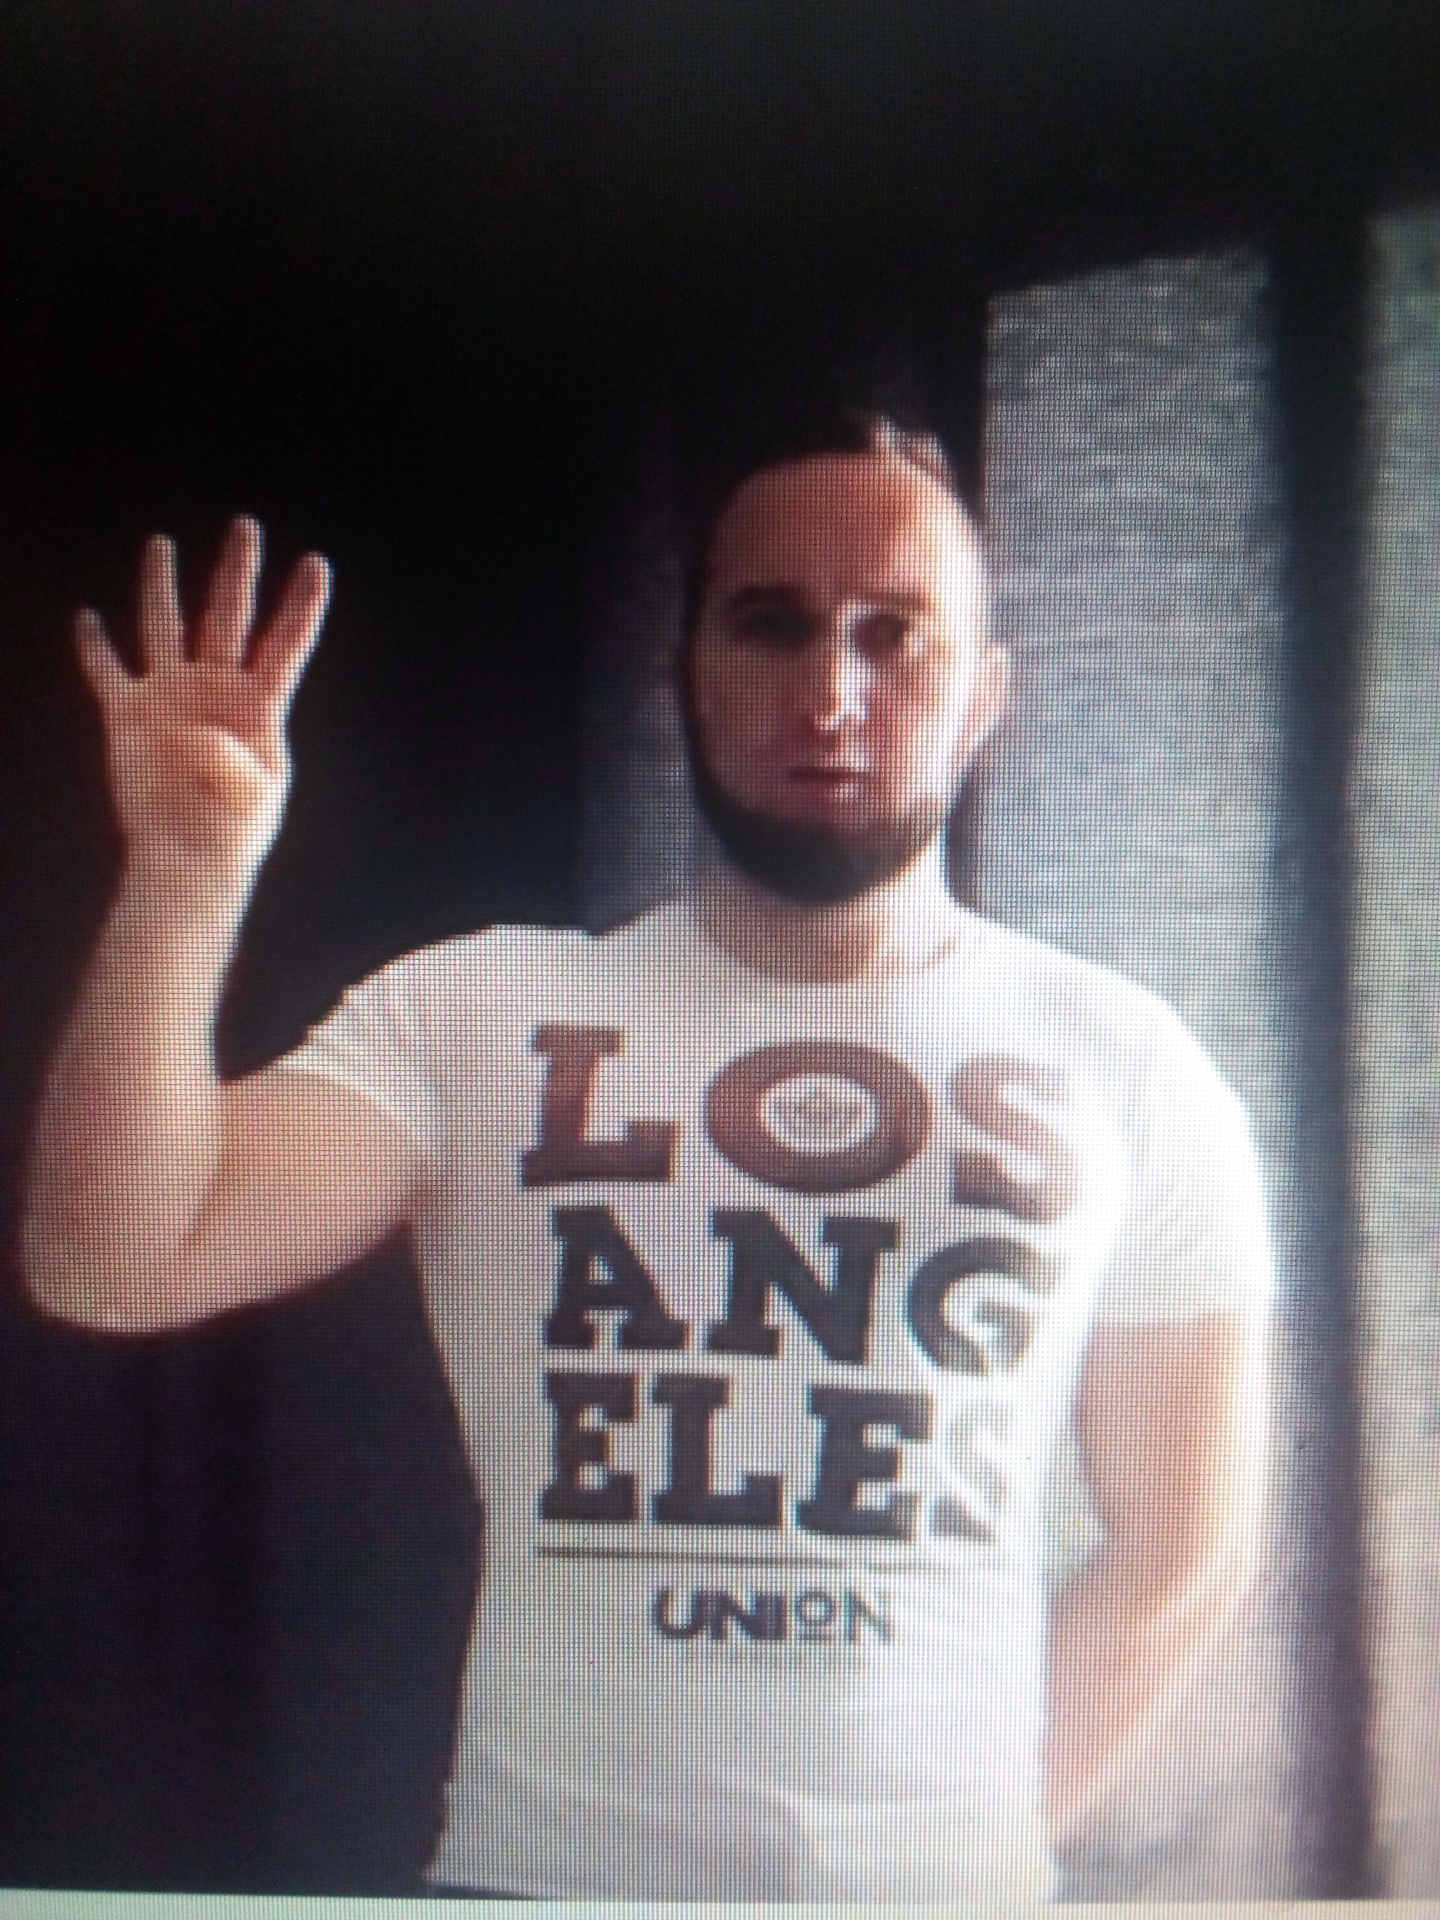
Label: noise